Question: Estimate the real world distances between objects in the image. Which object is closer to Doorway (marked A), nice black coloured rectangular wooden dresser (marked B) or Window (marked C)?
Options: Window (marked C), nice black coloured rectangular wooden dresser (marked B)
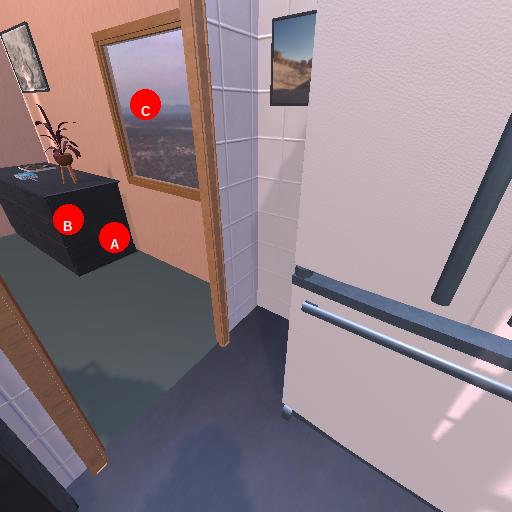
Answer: Window (marked C)